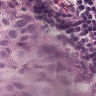
Metastatic tissue present: yes